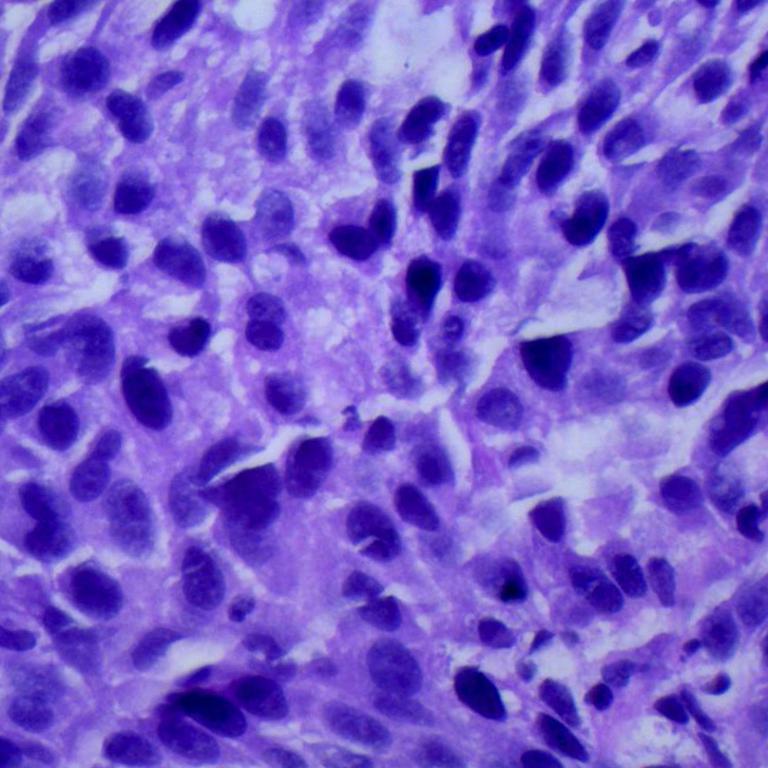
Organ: lung
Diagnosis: squamous carcinomas